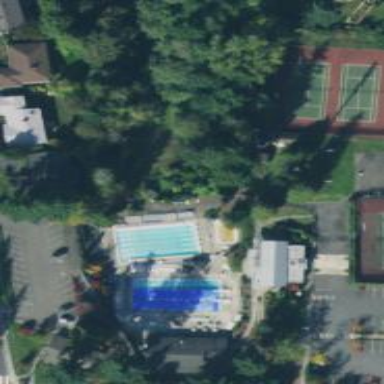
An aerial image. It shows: Sports center with facilities for swimming and tennis.